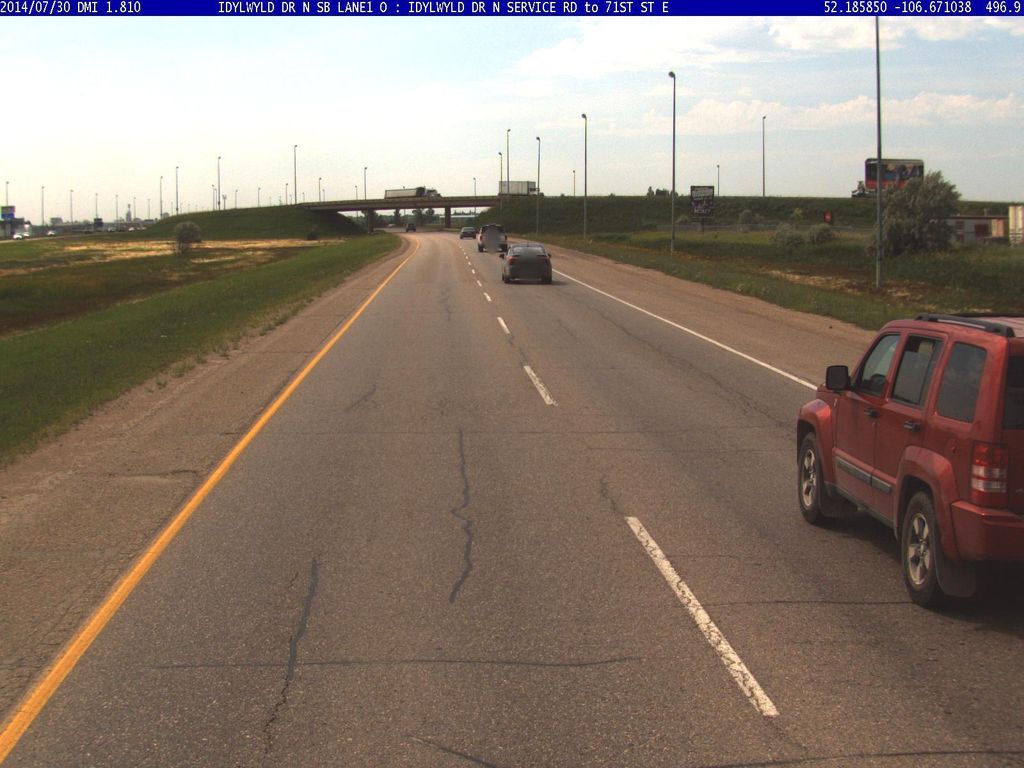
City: saskatoon